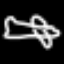
Label: airplane